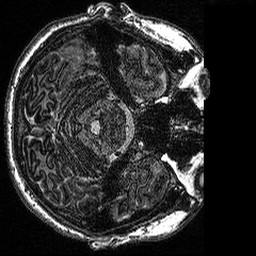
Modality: MP2RAGE
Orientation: axial
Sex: male
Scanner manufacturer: siemens
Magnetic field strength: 3 T
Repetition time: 5 s
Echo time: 0.00292 s